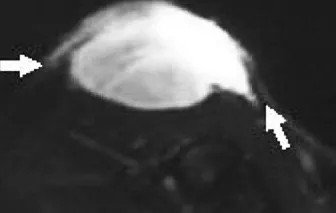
Tail-like projections in fibrosarcoma protuberans in fat- saturated T2-weighted axial MR image. The tumor with its high-signal-intensity pattern shows tail-like deep extensions (arrows) with some indefinite contours.
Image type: radiology (mri)